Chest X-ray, AP view. Patient: 27 years old, sex M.
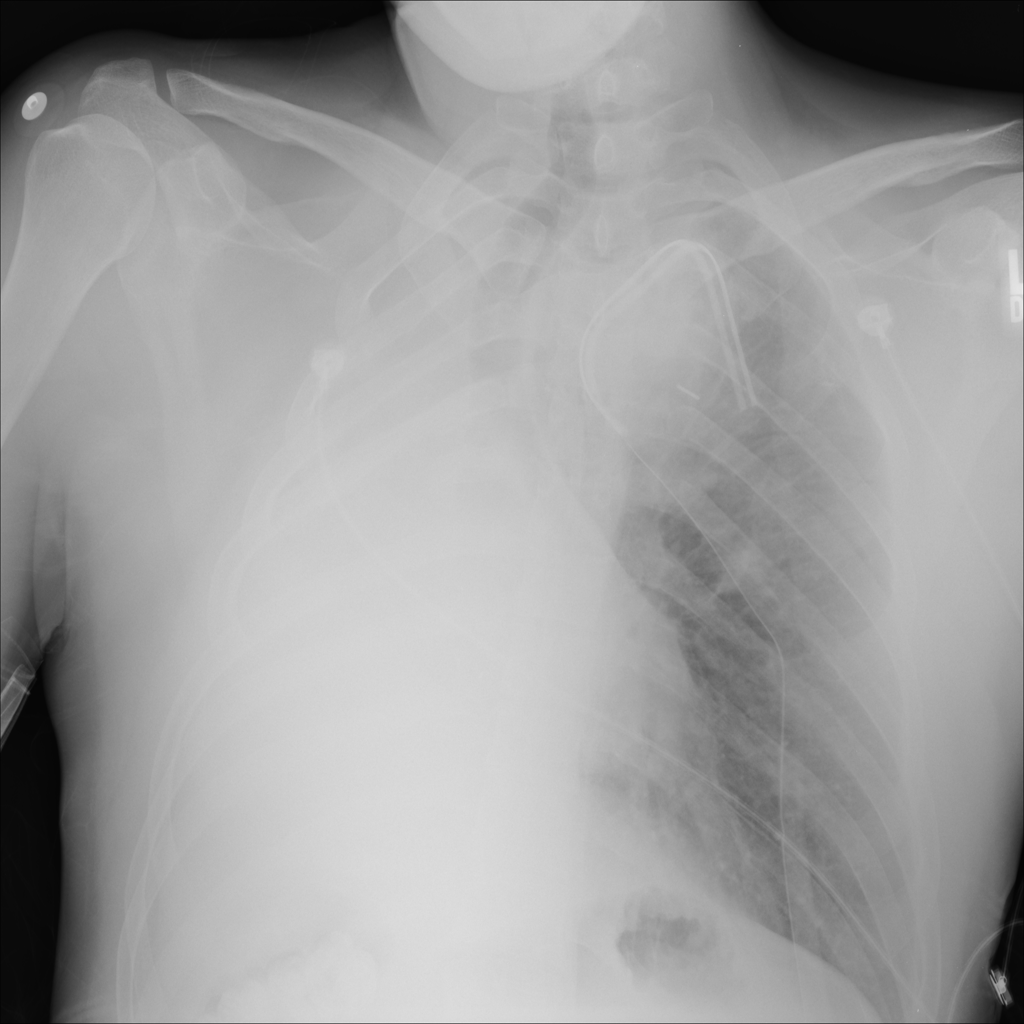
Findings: No Finding